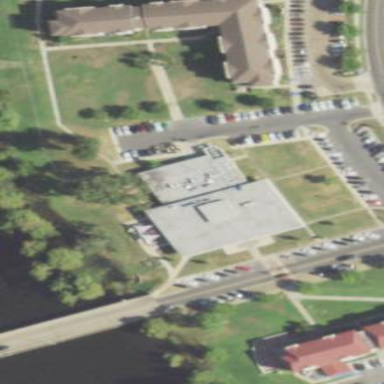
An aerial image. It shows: Cafe located in building.